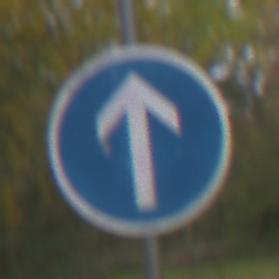
Verkehrszeichen: VorgeschriebeneFahrtrichtungGeradeaus
Umgebung: Outdoor, Nature
Tageszeit: Midday
Wetter: Overcast
Licht: Natural
Jahreszeit: Autumn
Kontrast: LowContrast